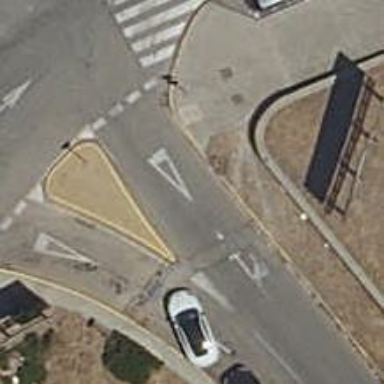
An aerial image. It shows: Road with "give way" sign.